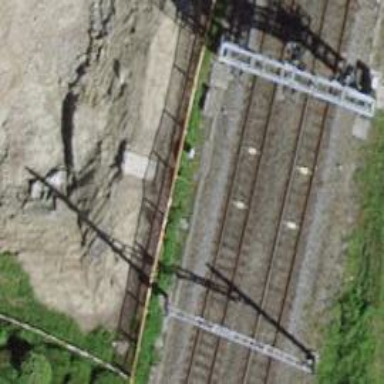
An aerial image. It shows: Railway with electrified contact lines.